Question: I'm working on the UIWebView and what I want is for the webView not to over rap the view.
so here is the question. I set the UIWebView ,and the status bar is overlaid over the content.
How can I handle this? I coded as when I made the UIImage view, but at that time there is the navigation bar, and it worked well.
Also I did setFrame:CGRectMake(0, 20).... but also doesn't work. why the [ setFrame]; method doesn't work? Any ideas please.
'''
#import "ViewController.h"
@interface ViewController ()
@property (weak, nonatomic) IBOutlet UIWebView *webView;
@end
@implementation ViewController
- (void)viewDidLoad
{
[super viewDidLoad];
// Do any additional setup after loading the view, typically from a nib.
[[UIApplication sharedApplication] setStatusBarStyle: UIStatusBarStyleDefault];
[self.webView setFrame:CGRectMake(0,0, self.view.frame.size.width, self.view.frame.size.height)];
NSURL *myURL = [NSURL URLWithString:@"http://www.amazon.com"];
NSURLRequest *myURLReq = [NSURLRequest requestWithURL:myURL];
[self.webView loadRequest:myURLReq];
}
- (void)didReceiveMemoryWarning
{
[super didReceiveMemoryWarning];
// Dispose of any resources that can be recreated.
}
-(void)webViewDidStartLoad:(UIWebView *)webView{
[UIApplication sharedApplication].networkActivityIndicatorVisible = YES;
}
- (void)webViewDidFinishLoad:(UIWebView *)webView
{
[UIApplication sharedApplication].networkActivityIndicatorVisible = NO;
}
@end
'''
I switched off the Auto-layout and change setFrame:CGRectMake(0, ) and now they are not overlaid. But I wonder why we need to set this? If I set the status bar translucent , it makes sense. But I set it as the default, which is supposed to start to draw the screen right below the status bar at (0,20).
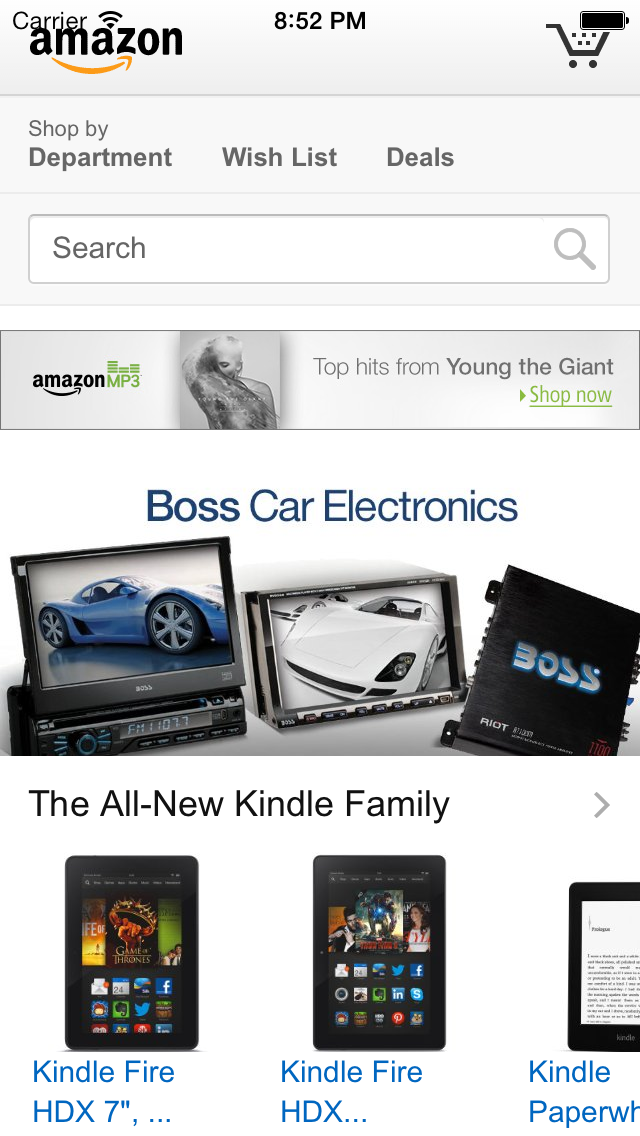
Answer: '''
- (void)viewDidLoad
{
[super viewDidLoad];
// Do any additional setup after loading the view, typically from a nib.
[[UIApplication sharedApplication] setStatusBarStyle: UIStatusBarStyleDefault];
[self.webView setFrame:CGRectMake(0.0, 20.0, self.view.frame.size.width, self.view.frame.size.height)];
NSURL *myURL = [NSURL URLWithString:@"http://www.amazon.com"];
NSURLRequest *myURLReq = [NSURLRequest requestWithURL:myURL];
[self.webView loadRequest:myURLReq];
'''
}